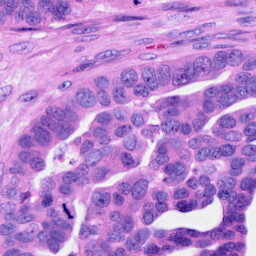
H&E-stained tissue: Ovarian